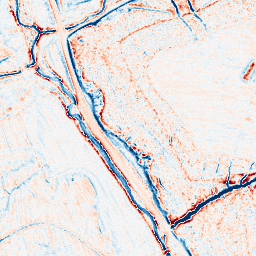
Category: edge_preserving
Decomposition family: anisotropic_diffusion
Decomposition parameters: iterations: 20
kappa: 30
gamma: 0.1
Upsampling method: bspline
Upsampling parameters: scale: 8
Upsampling scale: 8